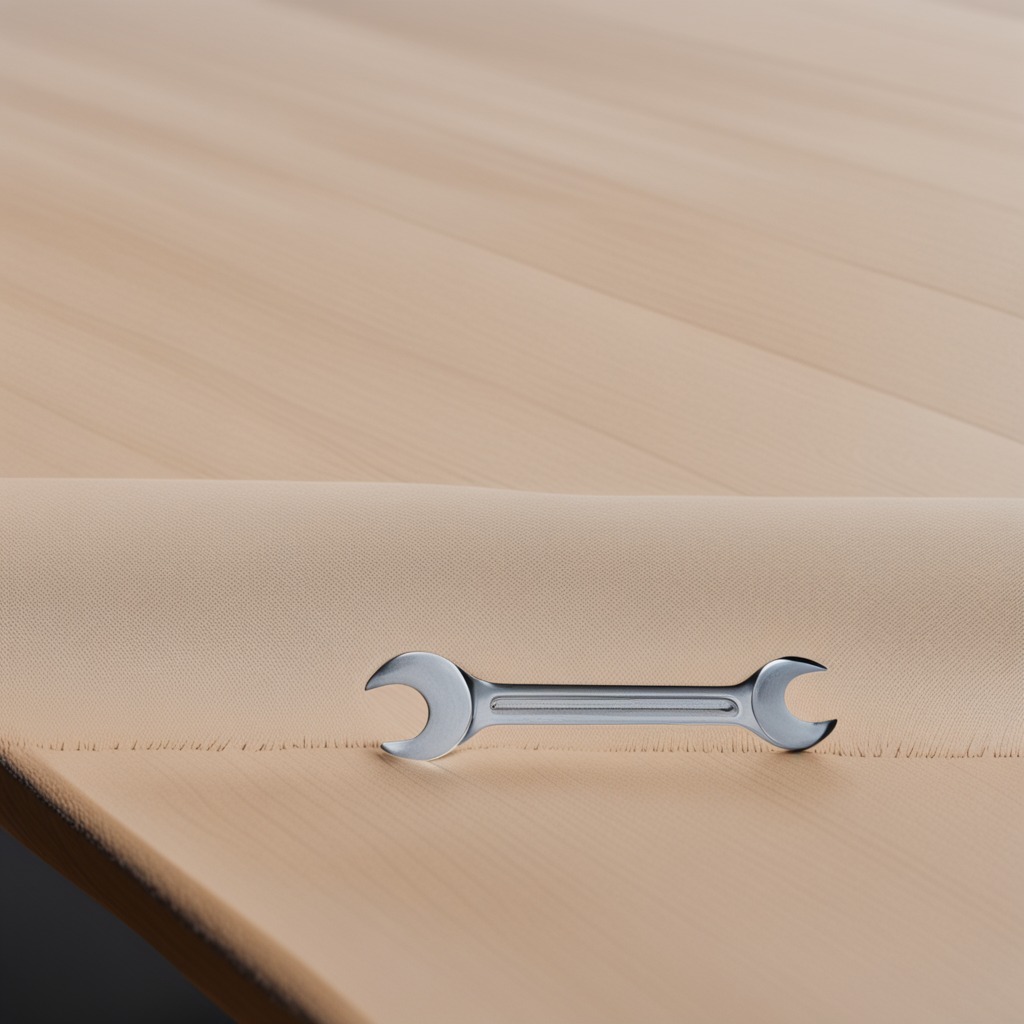
A wrench is lying on a wooden table in an outdoor workshop during daytime bright natural light soft shadows worn but beneath the cloth.